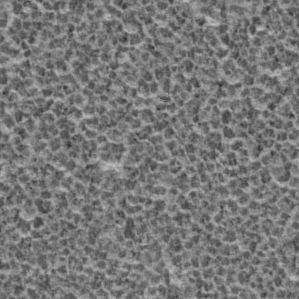
Label: frost